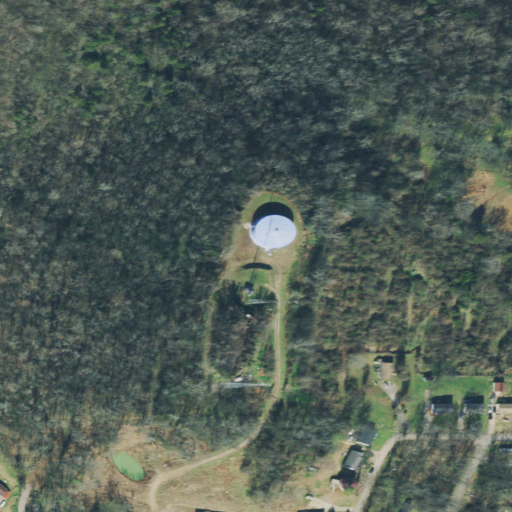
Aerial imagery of mountain in Tennessee named Fort Hill containing deciduous forest, pasture, open development, low intensity development, mixed forest, and medium intensity development